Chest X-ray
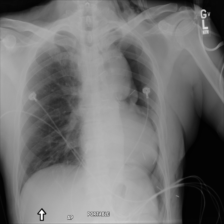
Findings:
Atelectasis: negative
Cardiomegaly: negative
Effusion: negative
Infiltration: negative
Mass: negative
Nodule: negative
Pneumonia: negative
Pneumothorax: negative
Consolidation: negative
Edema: negative
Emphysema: positive
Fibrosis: negative
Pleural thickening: negative
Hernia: negative